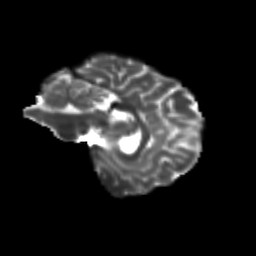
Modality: T2w
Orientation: sagittal
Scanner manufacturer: siemens
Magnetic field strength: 3 T
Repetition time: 9.2 s
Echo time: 0.084 s